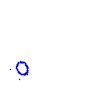
Particle: kaon